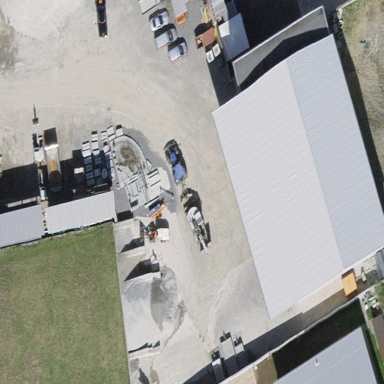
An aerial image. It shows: Industrial building.